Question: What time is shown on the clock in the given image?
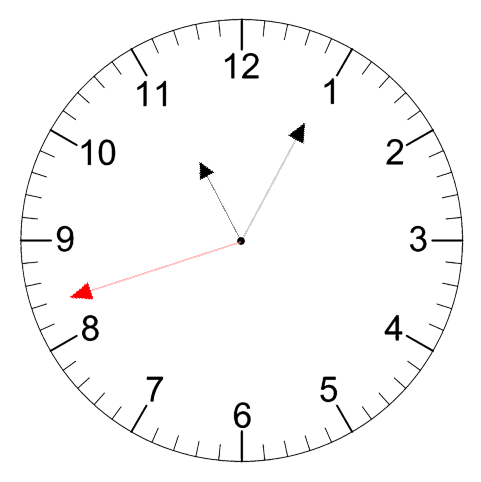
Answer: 11:04:42